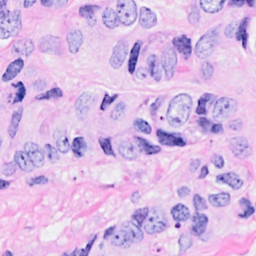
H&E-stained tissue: Breast